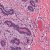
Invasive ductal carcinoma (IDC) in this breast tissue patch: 0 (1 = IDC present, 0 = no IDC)